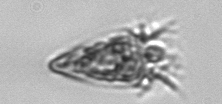
Label: Strombidium_tintinnodes